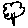
Label: tree